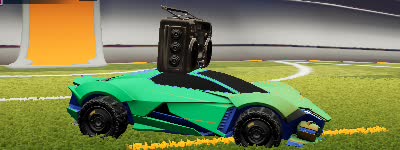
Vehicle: werewolf